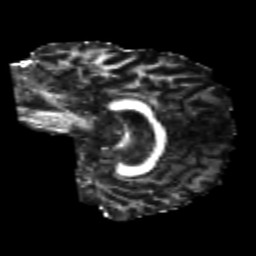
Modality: FA
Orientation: sagittal
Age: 22
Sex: male
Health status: healthy
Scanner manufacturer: philips
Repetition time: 7.384 s
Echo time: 0.08599 s